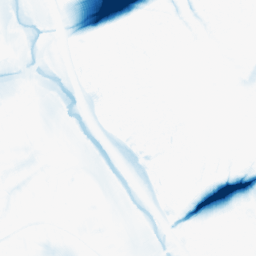
Category: morphological
Decomposition family: morphological_ellipse
Decomposition parameters: operation: closing
width: 50
height: 30
Upsampling method: regularized
Upsampling parameters: scale: 2
lambda_reg: 0.01
Upsampling scale: 2